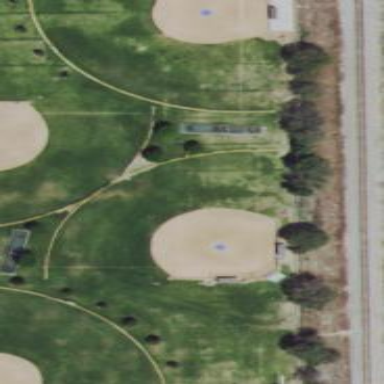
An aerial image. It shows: Baseball pitch for leisure land activities.